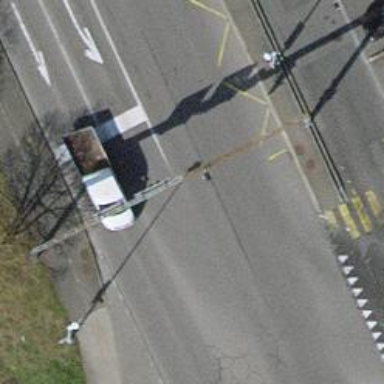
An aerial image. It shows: Primary highway with asphalt surface. There are sidewalks on both sides of the road.